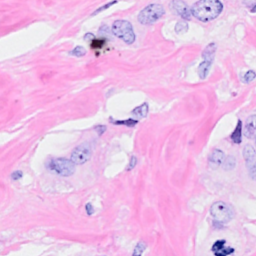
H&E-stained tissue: Breast